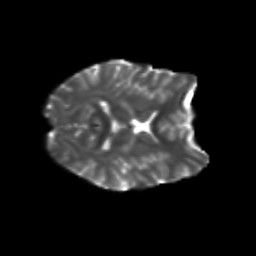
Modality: T2w
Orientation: axial
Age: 23
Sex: female
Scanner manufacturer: siemens
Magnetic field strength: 3 T
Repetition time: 3.5 s
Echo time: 0.104 s